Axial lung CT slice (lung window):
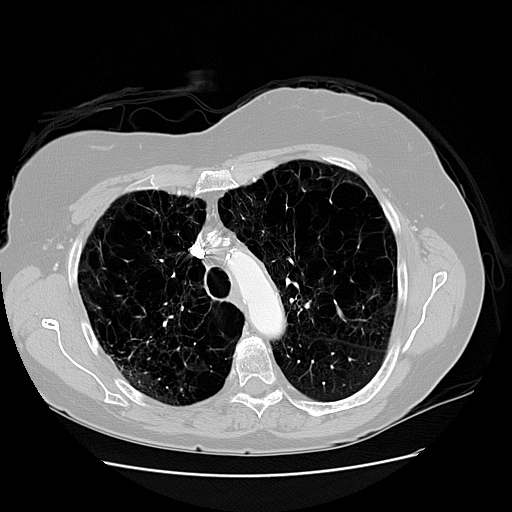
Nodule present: no